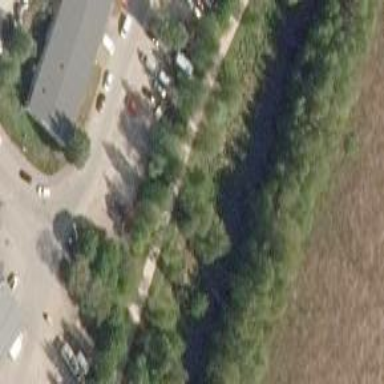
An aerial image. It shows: Parking area with surface.